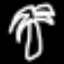
Label: palm tree